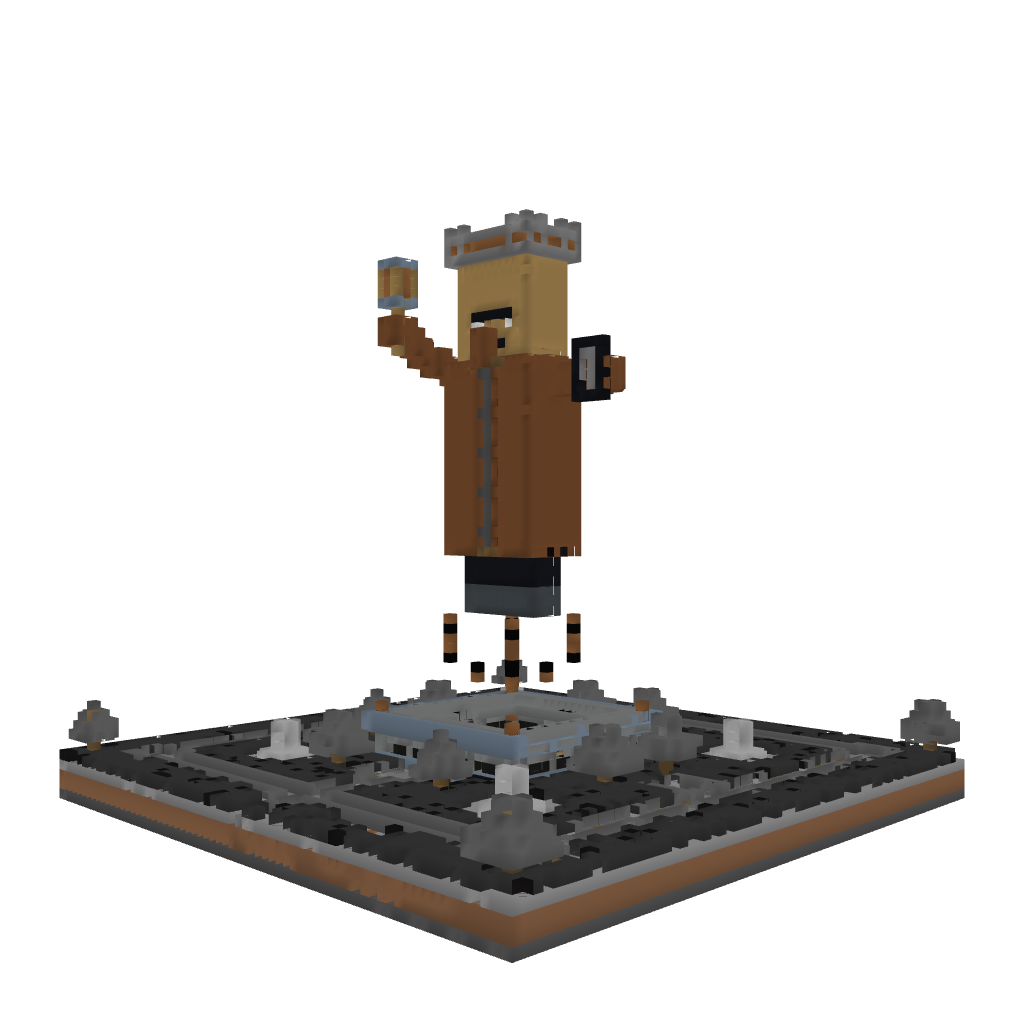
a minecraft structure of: King Statue